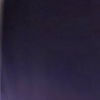
Label: space